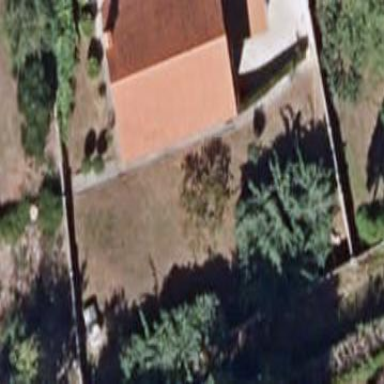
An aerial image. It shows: Simple and straightforward house.